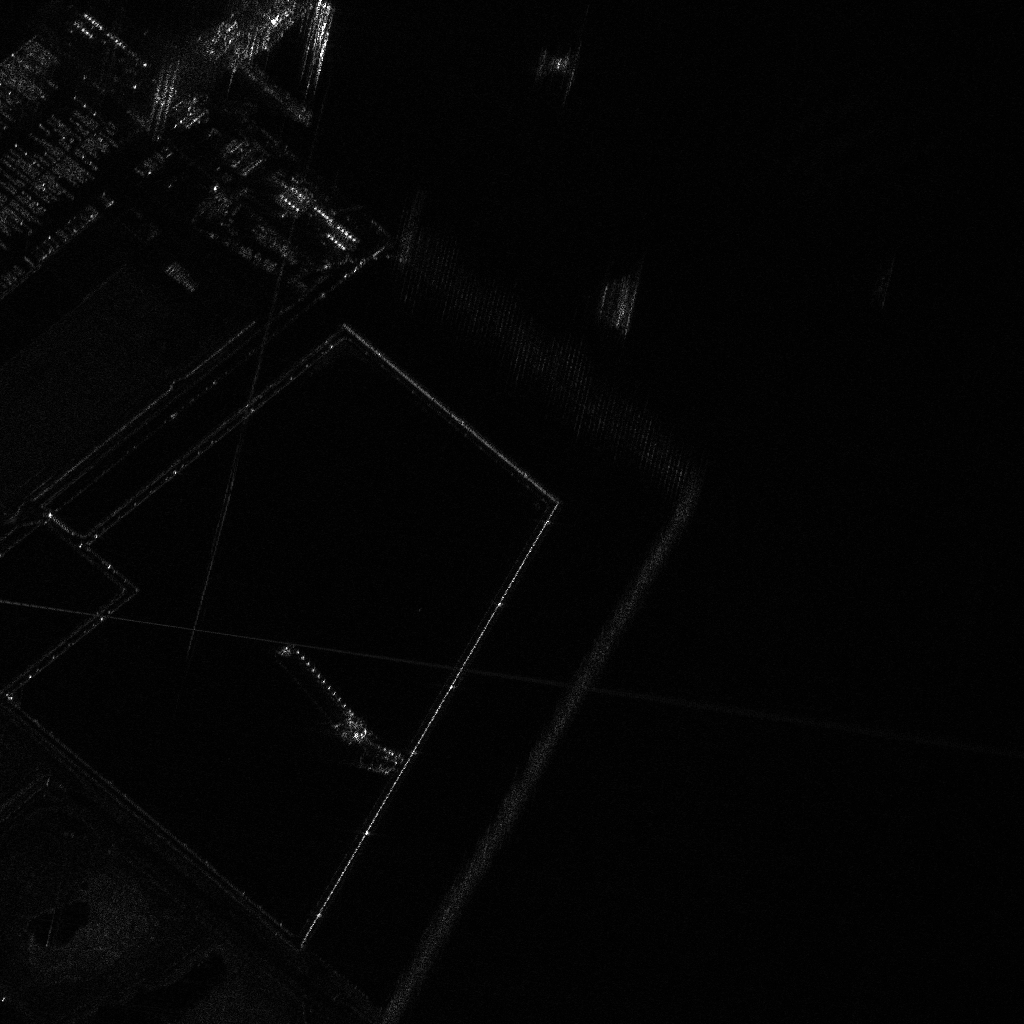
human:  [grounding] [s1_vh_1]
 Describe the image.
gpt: In the satellite image, there is  <ref>1 large container </ref> <box>[[52, 3, 55, 10, 83]]</box> located at top.